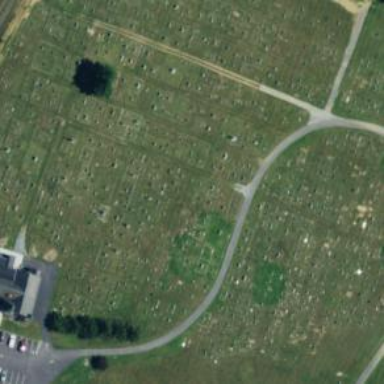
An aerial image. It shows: Cemetery.